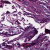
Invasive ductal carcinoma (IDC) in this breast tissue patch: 1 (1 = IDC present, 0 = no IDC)